Question: I'm having trouble with Behat waiting for element to "slide in".
In our admin panel menu each primary item slides down to reveal a submenu, as can be seen here:

I've added redlines to show the menu, and a green one for the submenu just for clarity.
The problem is, this menu "slides" in. It's a lovely effect but it's ruining my tests. :)
I'm trying to use a <URL> to cause Behat to wait until the submenu is visible before trying to click in it.
'''
/**
* @When I wait for :cssSelector
* @param $cssSelector
* @throws \Exception
*/
public function iWaitFor($cssSelector)
{
$this->spin(function($context) use ($cssSelector) {
/** @var $context FeatureContext */
return !is_null($context->getSession()->getPage()->find('css', $cssSelector));
});
}
/**
* @When I wait for :text to appear
* @Then I should see :text appear
* @param $text
* @throws \Exception
*/
public function iWaitForTextToAppear($text)
{
$this->spin(function($context) use ($text) {
/** @var $context FeatureContext */
return $context->getSession()->getPage()->hasContent($text);
});
}
/**
* @When I wait for :text to disappear
* @Then I should see :text disappear
* @param $text
* @throws \Exception
*/
public function iWaitForTextToDisappear($text)
{
$this->spin(function($context) use ($text) {
/** @var $context FeatureContext */
return !$context->getSession()->getPage()->hasContent($text);
});
}
/**
* Based on Behat's own example
* @see http://docs.behat.org/en/v2.5/cookbook/using_spin_functions.html#adding-a-timeout
* @param $lambda
* @param int $wait
* @throws \Exception
*/
public function spin($lambda, $wait = 60)
{
$time = time();
$stopTime = $time + $wait;
while (time() < $stopTime)
{
try {
if ($lambda($this)) {
return;
}
} catch (\Exception $e) {
// do nothing
}
usleep(250000);
}
throw new \Exception("Spin function timed out after {$wait} seconds");
}
'''
And a snippet of the feature:
'''
@javascript
Scenario Outline: Create a new piece of artwork
Given I am logged in to the CMS as "adminUser"
Then I should see "Artwork"
When I follow "Artwork"
Then I should see "Pieces" appear
When I follow "Pieces"
Then I should see "Manage Artwork Pieces"
'''
However, while this works perfectly fine on my Vagrant development environment, it breaks in Jenkins when it tries to 'follow "Pieces"' after it has acknowledge that "Pieces" has appeared. Both are running Selenium with Firefox in XVFB on headless linux.
These are the versions I'm currently using:
'''
+-------------+--------------+------------+
| Environment | Development | Testing |
+-------------+--------------+------------+
| Linux | Ubuntu 14.04 | CentOS 6.6 |
| PHP | 5.5.9 | 5.4.38 |
| Behat | 3.0.x-dev | 3.0.x-dev |
| Selenium | 2.45.0 | 2.45.0 |
| XVFB | 1.15.1 | 1.15.0 |
| Firefox | 36.0.4 | 31.5.0 |
+-------------+--------------+------------+
'''
I'm going to try making sure Firefox and Selenium are both as up to date as possible to see if that resolves the problem, however this has been an ongoing issue for a while, so I'm not convinced.
I missed an example of the actual error message:
'''
When I follow "Carousel" # tests/Behat/Cms/Features/1.1.Carousel.feature:11
Offset within element cannot be scrolled into view: (110, 17): http://www.###.co.uk/admin/fp/carousel
Build info: version: '2.44.0', revision: '76d78cf', time: '2014-10-23 20:02:37'
'''
This is directly after 'Then I should see "Carousel" appear'
Additionally, the errors occur almost randomly. I need a fool proof way of making sure that the test does not continue until the page is in a state that will allow it to continue. I want avoid anything like a "wait" or anything that is dependent on JavaScript or Selenium specifically (in case I switch to another driver).
Updated Selenium on Test machine to 2.45.0, still got the same problem. Corrected PHP version on Dev Environment above, had 5.4, is actually 5.5.9.
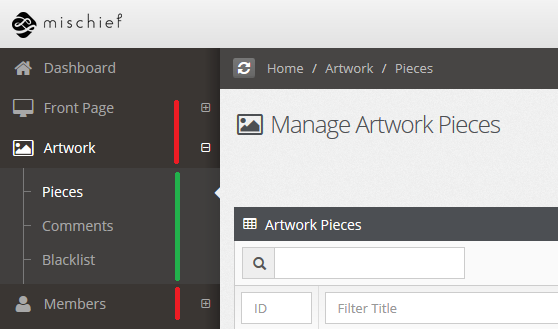
Answer: I believe I have fixed this, but I'm not 100% sure of the reason, so please correct me if I'm wrong.
I that checking the page for content will always return true, regardless of whether it's visible or not. Instead, I switched to using the assertions provided by Mink, that are implemented independently for each driver. In this case we're asking Selenium for it's thought on whether the element is present or not.
I had originally avoided the assertions because they throw Exceptions, however, because the exceptions are specific and knowable, we can use this to our advantage.
Here's the new code.
'''
/**
* @When I wait for :text to appear
* @Then I should see :text appear
* @param $text
* @throws \Exception
*/
public function iWaitForTextToAppear($text)
{
$this->spin(function(FeatureContext $context) use ($text) {
try {
$context->assertPageContainsText($text);
return true;
}
catch(ResponseTextException $e) {
// NOOP
}
return false;
});
}
/**
* @When I wait for :text to disappear
* @Then I should see :text disappear
* @param $text
* @throws \Exception
*/
public function iWaitForTextToDisappear($text)
{
$this->spin(function(FeatureContext $context) use ($text) {
try {
$context->assertPageContainsText($text);
}
catch(ResponseTextException $e) {
return true;
}
return false;
});
}
'''
I've since run the test suites twice, with variants of this check occurring about 100 times in each and they've both come back ok. I will leave the question open for now in case anyone wants to submit a better answer / explanation.